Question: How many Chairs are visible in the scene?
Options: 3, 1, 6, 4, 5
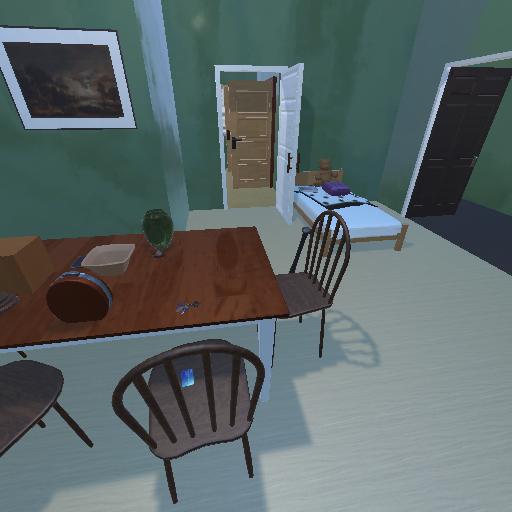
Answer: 3